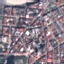
Label: Residential